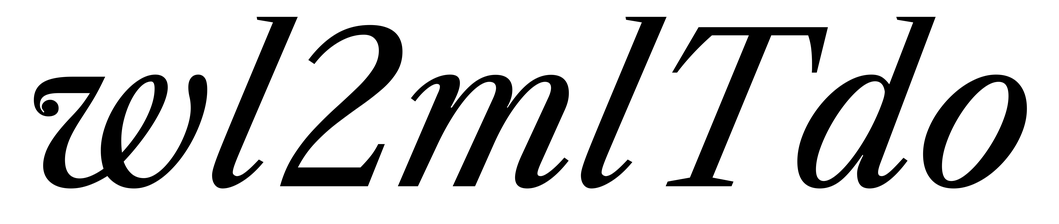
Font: LibreCaslonText-Italic_Italic